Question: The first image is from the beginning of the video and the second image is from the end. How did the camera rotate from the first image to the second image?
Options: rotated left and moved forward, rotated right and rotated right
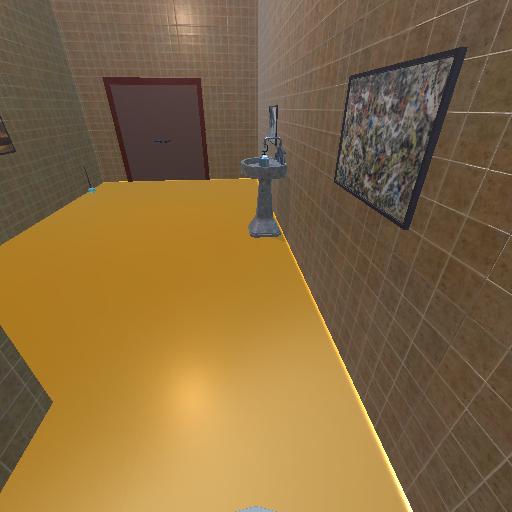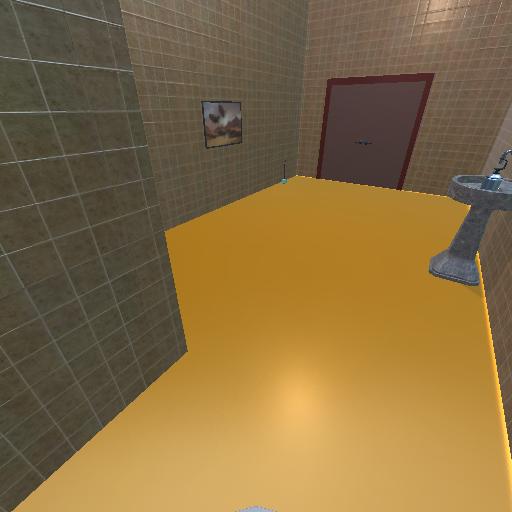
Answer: rotated left and moved forward